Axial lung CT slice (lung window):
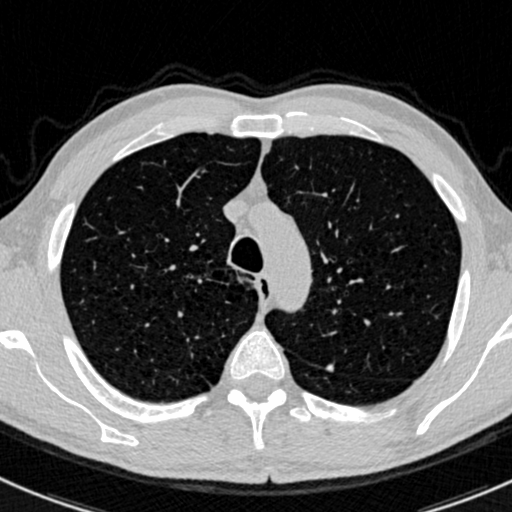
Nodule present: yes
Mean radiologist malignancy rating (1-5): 1